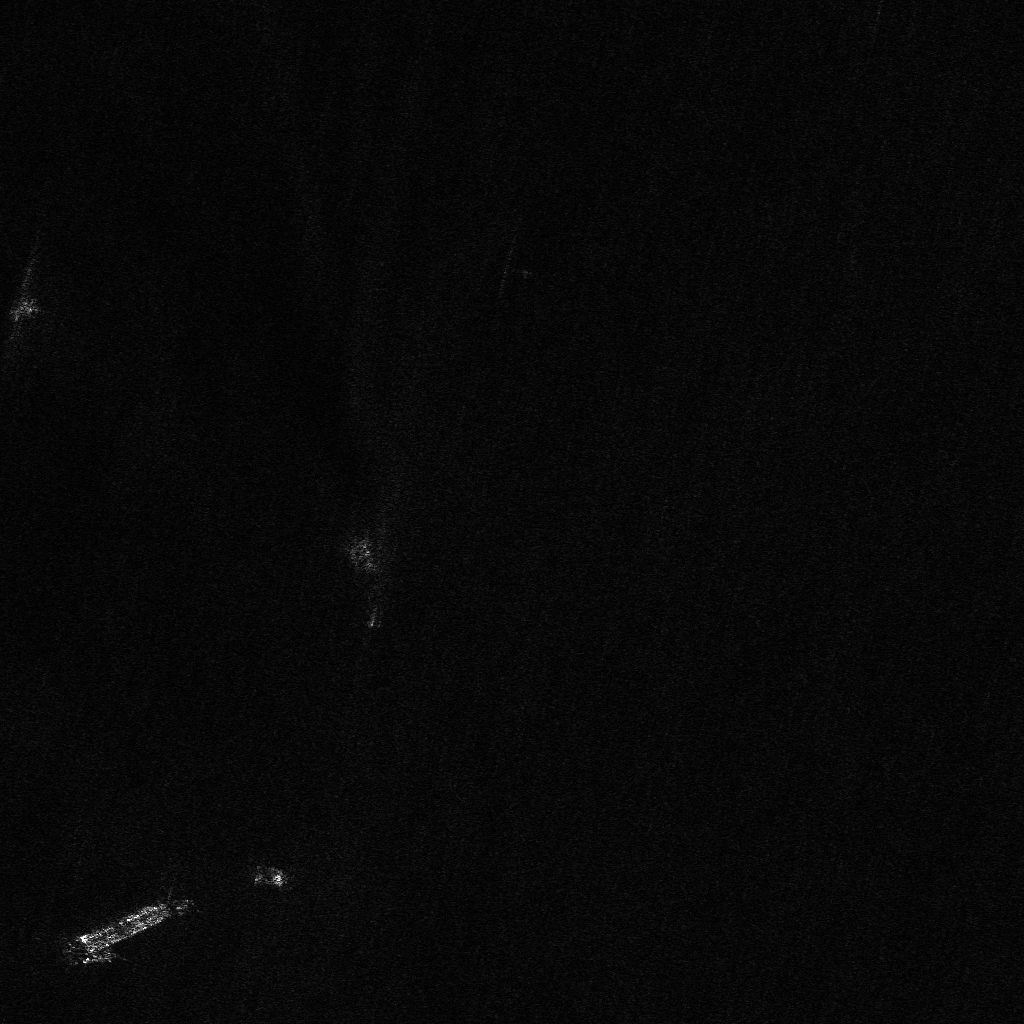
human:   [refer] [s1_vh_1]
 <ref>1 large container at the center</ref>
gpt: <box>[[33, 53, 37, 56, 90]]</box>

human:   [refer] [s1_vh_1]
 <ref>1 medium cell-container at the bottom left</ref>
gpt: <box>[[11, 83, 14, 96, 67]]</box>

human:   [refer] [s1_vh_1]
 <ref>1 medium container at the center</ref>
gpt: <box>[[34, 58, 37, 61, 90]]</box>